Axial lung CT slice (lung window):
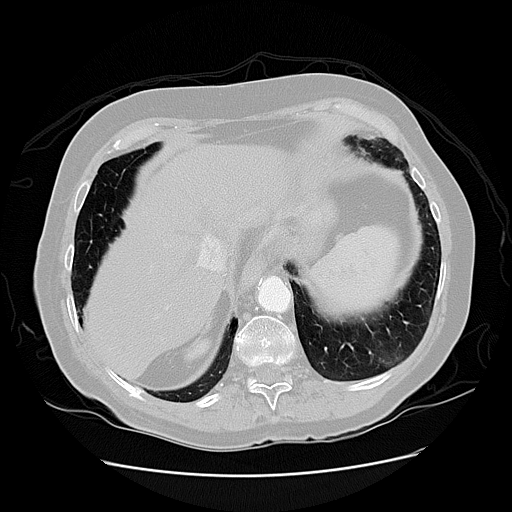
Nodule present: no